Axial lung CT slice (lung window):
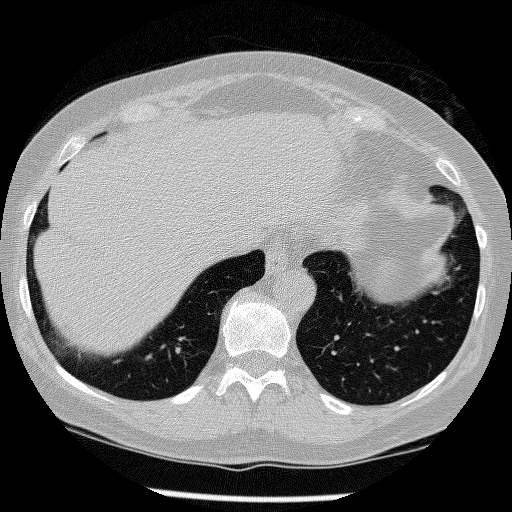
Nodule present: no